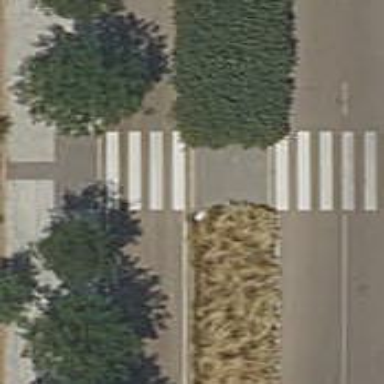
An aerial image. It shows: Uncontrolled road crossing.